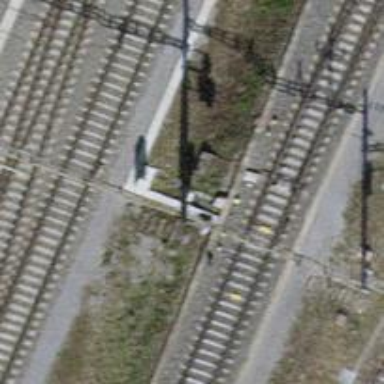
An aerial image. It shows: Single-track railway siding with electrified contact lines.